Field crop: tomato
Growth stage: 1
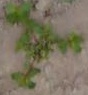
Species: portulaca